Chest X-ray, PA view. Patient: 7 years old, sex F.
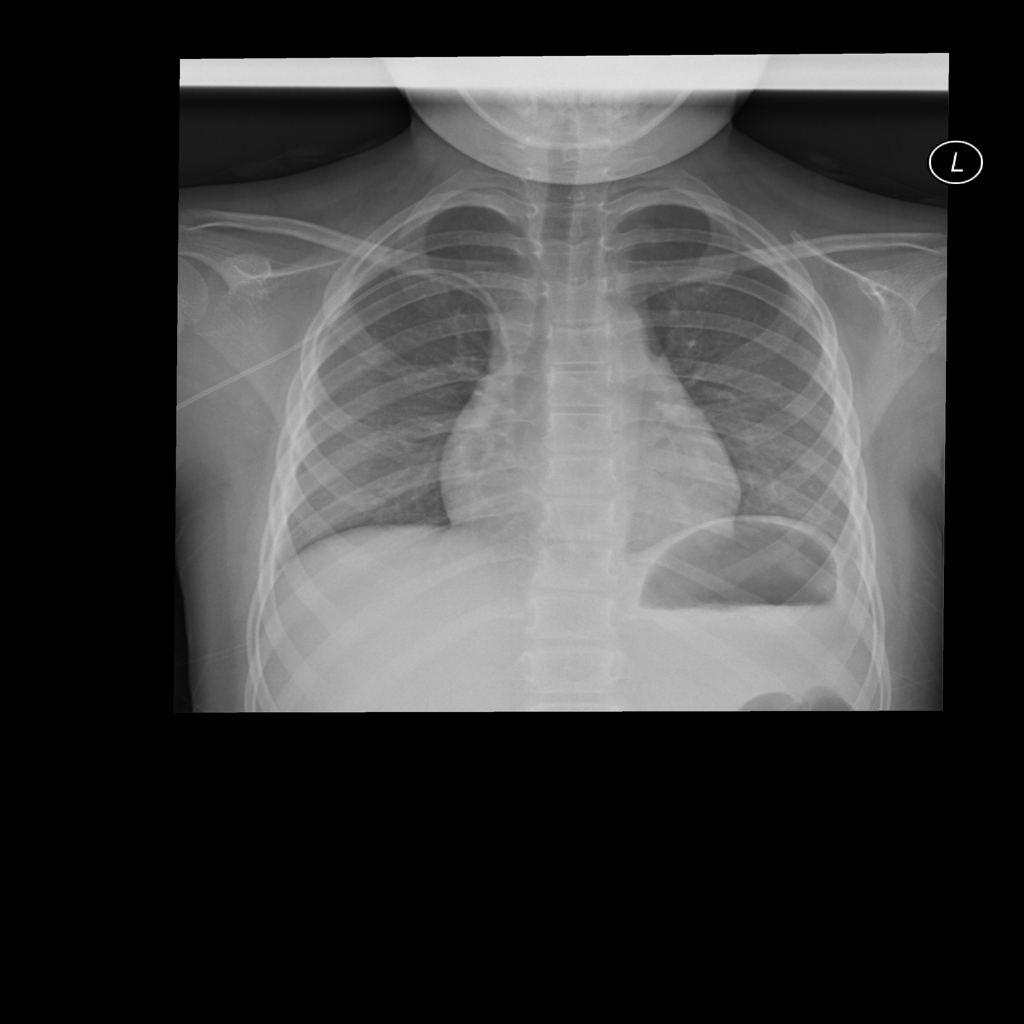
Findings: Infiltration